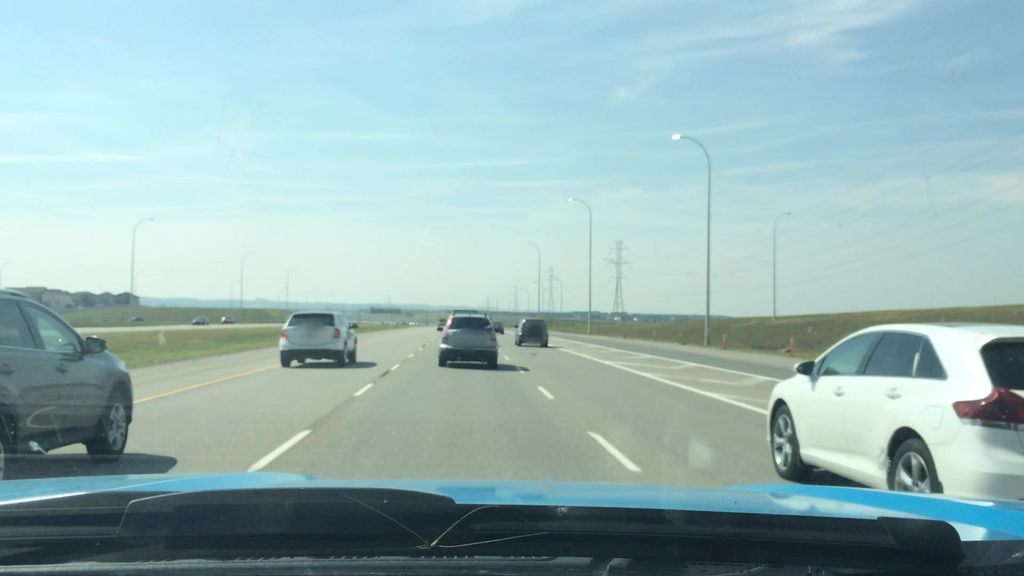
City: calgary